Question: I have used a code given in tutorial
<URL>
I have attached an image of the ExpandableListView

'''
SimpleExpandableListAdapter expListAdapter =
new SimpleExpandableListAdapter(
this,
createGroupList(),
R.layout.child_row,
new String[] { "CityName" },
new int[] { R.id.childname },
createChildList(),
R.layout.child_row,
new String[] { "citydetails", "city" },
new int[] { R.id.childname, R.id.city}
);
setListAdapter( expListAdapter );
'''
I need some code example on how to add listeners to individual child nodes for example clicking on Address should take the user to another activity.
Looking forward to your reply.
thanks.
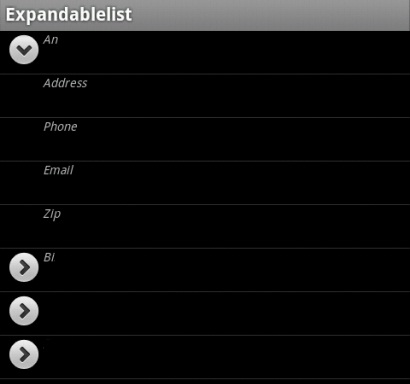
Answer: You can also have your activity override the the onChildClick method:
'''
@Override
public boolean onChildClick(ExpandableListView expandableListView, View view, int groupPosition, int childPosition, long id) {
//implement logic to start the appropriate activity for this child.
}
'''
From the android dev site: <URL>.
I also recommend downloading the <URL>.